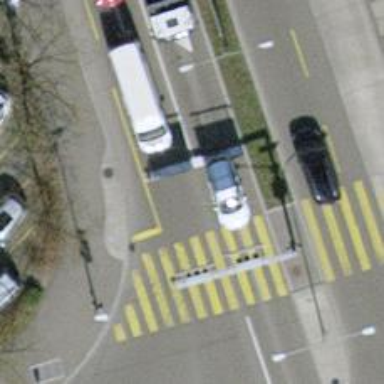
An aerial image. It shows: Road with traffic signals.